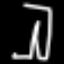
Label: pants